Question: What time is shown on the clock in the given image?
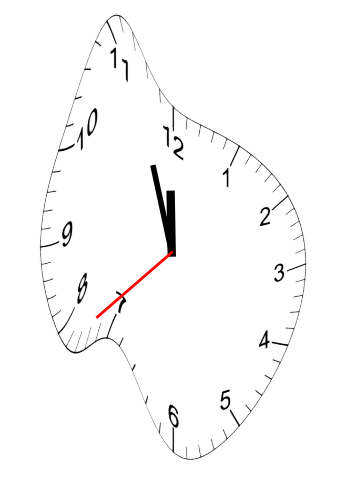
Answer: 11:56:38